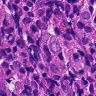
Metastatic tissue present: yes